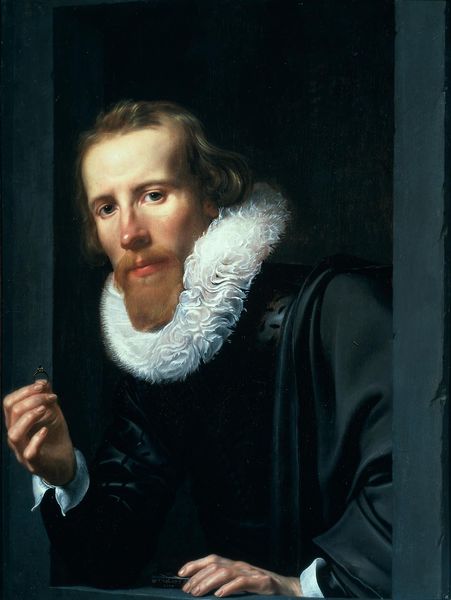
Titel: Porträt eines Mannes mit Ring
Künstler: Werner Jacobsz. van den Valckert
Standort: Amsterdam
Institution: Rijksmuseum
Schlagwörter: blau, dunkel, gemälde, hand, kopf, mann, schatten, umhang, weiß, fenster, finger, geste, haar, hell, holz, kleid, kleider, licht, mund, nase, schmuck, schwarz, stirn, stützen, ausblick, blick, rot, tuch, malerei, bart, blond, hemd, augen, barock, falten, gesicht, halten, kragen, rahmen, rembrandt, spitze, vollbart, ärmel, bildnis, hals, halskrause, holland, hände, niederlande, portrait, porträt, öl, gewand, haare, mantel, adel, händler, kaufmann, spitzen, augenbrauen, brustbild, lippen, locken, renaissance, scheitel, adlig, spanien, wangen, düster, haltung, weis, lehnen, blue, hands, white, window, black, collar, dark, face, hair, nose, painting, robe, schnurbart, wall, glanz, glatt, rüsche, rüschen, aufstützen, fein, kinnbart, oberkörper, ring, wei, rothaarig, fensterrahmen, selbstbildnis, manschette, manschetten, krause, spitzbart, fingernägel, classic, man, mittelalter, ear, head, fensterbrett, eyes, spitzenkragen, edelmann, antrag, color, chin, mouth, beard, french, rennaissance, blue eyes, verlobung, renoir, neck, scharte, ehering, eye, flandern, fingers, lips, shadows, paint, geädert, heiratsantrag, häne, batz, contrast, forehead, shirt, portrati, rüschenkragen, goatee, royalty, schurrbart, mustache, sleeves, cuff, marriage, hip, ruffle, ruff, cuffs, nasenglanz, punktur nötig, schearzblau, ungewaschen, wrist, question, show, alte malerei, verlobungsring, alte kunst, red nose, litten, ruffle collar, propose, proposal, van dyke